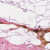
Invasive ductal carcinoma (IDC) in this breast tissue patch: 0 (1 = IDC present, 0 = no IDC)